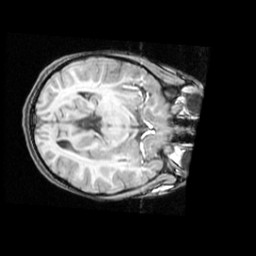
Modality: T1w
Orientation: axial
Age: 11
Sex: female
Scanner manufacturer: ge
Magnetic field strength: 1.5 T
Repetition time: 0.03333 s
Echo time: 0.008 s